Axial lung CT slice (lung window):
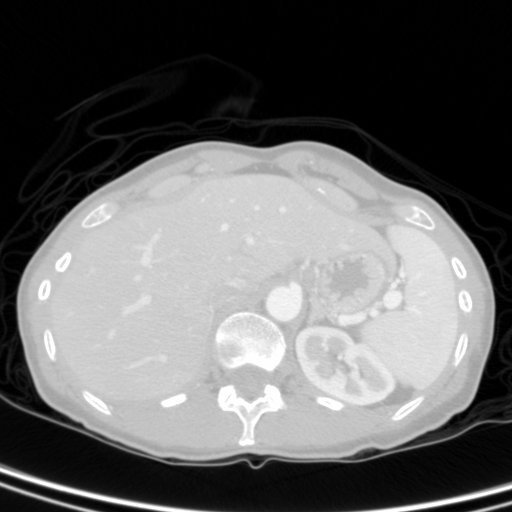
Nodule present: no